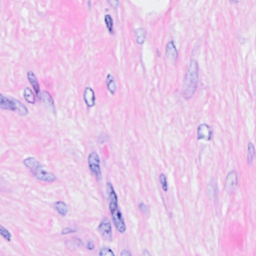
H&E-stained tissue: Breast